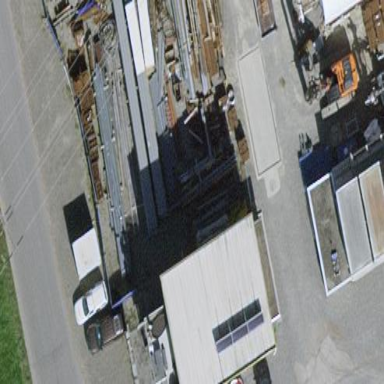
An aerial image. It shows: Building marked by its construction works.